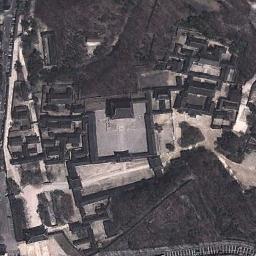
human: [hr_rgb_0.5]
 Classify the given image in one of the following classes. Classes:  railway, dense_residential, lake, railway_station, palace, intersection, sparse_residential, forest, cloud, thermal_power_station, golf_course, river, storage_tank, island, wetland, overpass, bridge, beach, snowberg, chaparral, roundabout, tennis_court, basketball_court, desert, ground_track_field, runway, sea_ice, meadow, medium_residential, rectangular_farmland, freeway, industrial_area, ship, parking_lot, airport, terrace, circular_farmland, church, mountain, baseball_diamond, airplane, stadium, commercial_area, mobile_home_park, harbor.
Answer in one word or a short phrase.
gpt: palace